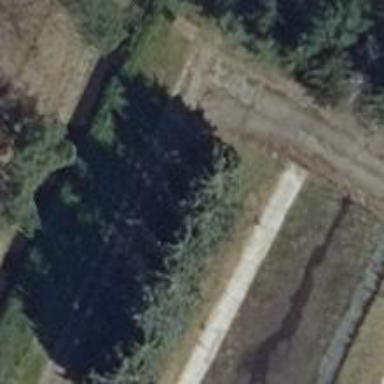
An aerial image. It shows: Row of evergreen needle-leaved trees.